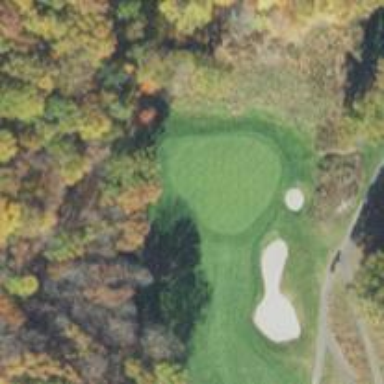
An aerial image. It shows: View of golf hole.